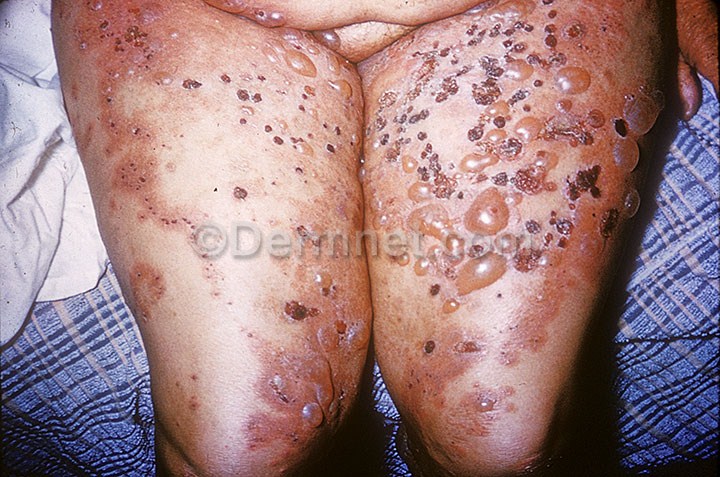
Disease: Bullous Disease Photos